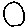
Label: circle